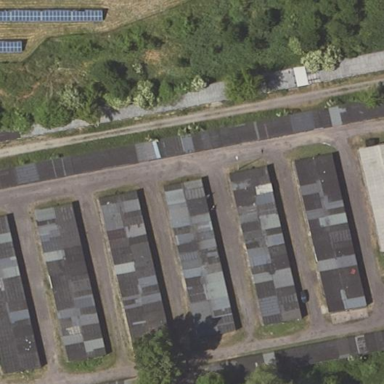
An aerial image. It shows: Group of garages.